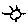
Label: sun